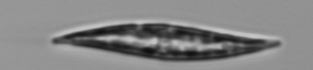
Label: Pleurosigma